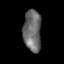
Tissue: lung
Cell type: Epithelial cells
Senescence score: 0.2077
Nuclear area (px): 726
Mean DAPI intensity: 105.937